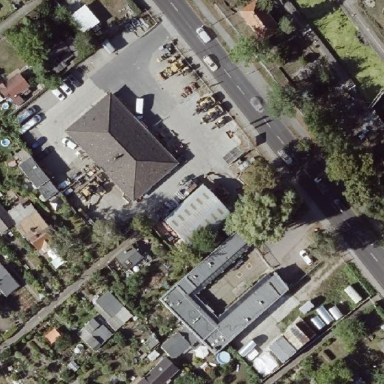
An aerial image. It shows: Commercial area.